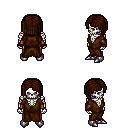
a pixel art fantasy rpg character, male body template, skeleton, brown robe, red pants, brown pageboy hairstyle, cloth bracers, metal boots, four views (front, back, left, right), 2x2 character sprite sheet, small pixel art, hard edges, no anti-aliasing